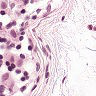
Metastatic tissue present: no